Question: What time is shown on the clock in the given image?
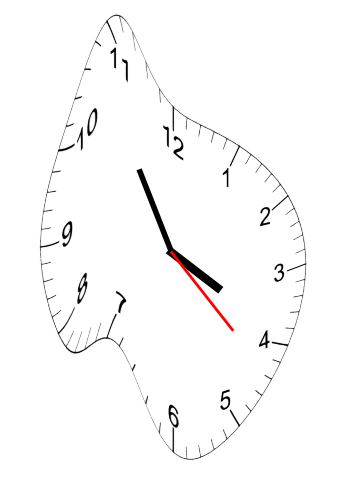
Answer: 03:54:22